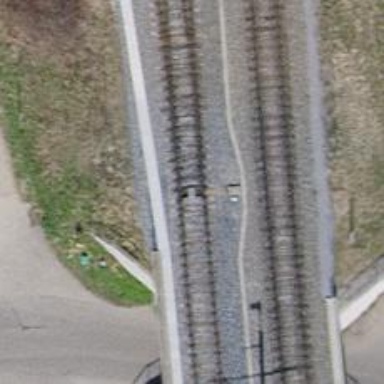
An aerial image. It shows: Railway switch.